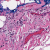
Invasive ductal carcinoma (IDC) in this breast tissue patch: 0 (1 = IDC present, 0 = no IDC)